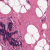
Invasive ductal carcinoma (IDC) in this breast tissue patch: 0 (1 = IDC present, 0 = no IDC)